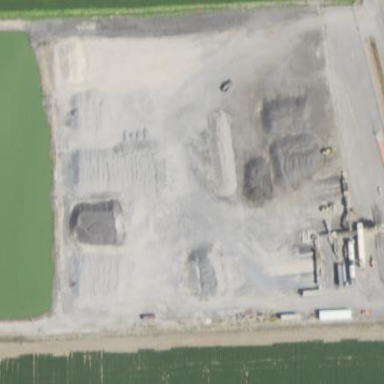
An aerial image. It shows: Industrial area with asphalt plant.